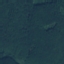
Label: Forest